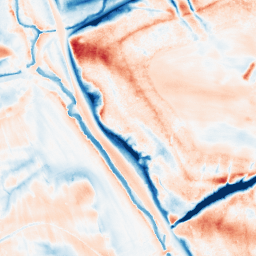
Category: classical
Decomposition family: gaussian_anisotropic
Decomposition parameters: sigma_x: 5
sigma_y: 10
Upsampling method: bicubic
Upsampling parameters: scale: 4
Upsampling scale: 4